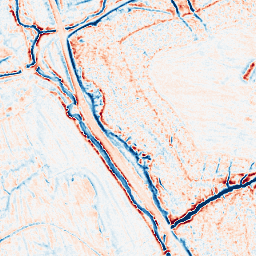
Category: edge_preserving
Decomposition family: anisotropic_diffusion
Decomposition parameters: iterations: 20
kappa: 10
gamma: 0.1
Upsampling method: bilinear
Upsampling parameters: scale: 8
Upsampling scale: 8